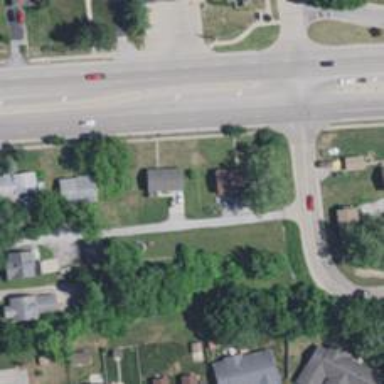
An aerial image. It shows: Alley classified as service road.